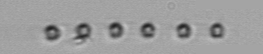
Label: Skeletonema